Question: i am struggling to make a spreadsheet which will help me take control of member's subscription fees. Fees are paid per month. I want to enter in M13 cell a function that will calculate the amount of money the member owes for Year 2013 based on current month (L1).
- -

Thanks a lot for your help
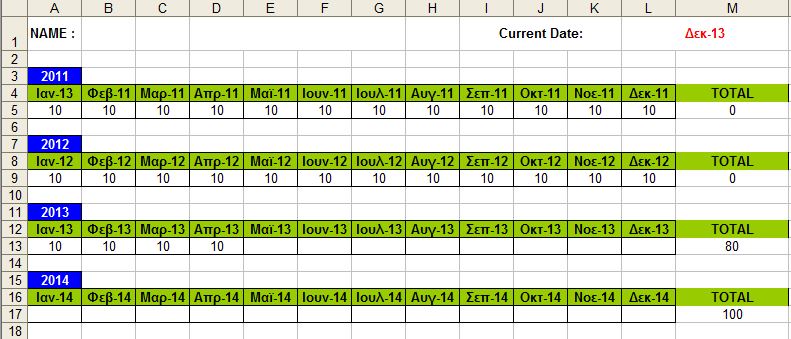
Answer: This is a rather simple task. I will show you how my spread sheet looks and then provide the formulas that I used:

D1: =MONTH(TODAY())
D2: =YEAR(TODAY())
N12: =IF(B10>D2,0,$D$1*$D$3-SUM(B12:M12))
and the formatting (for 2014) looks like this:

Hope that helps.